Field crop: tomato
Growth stage: 2
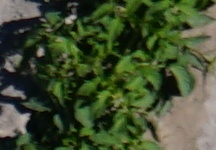
Species: tomato